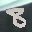
Label: 8